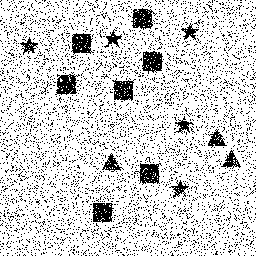
Squares: 7
Triangles: 3
Stars: 5
Total shapes: 15